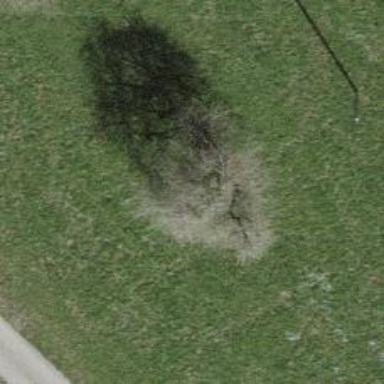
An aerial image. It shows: Broadleaved tree with lush leaves.